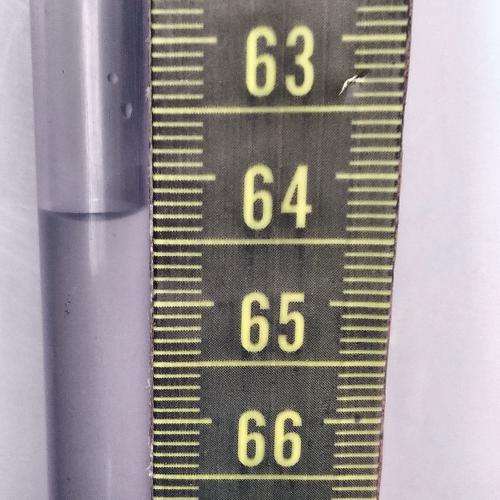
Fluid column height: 64.3 cm